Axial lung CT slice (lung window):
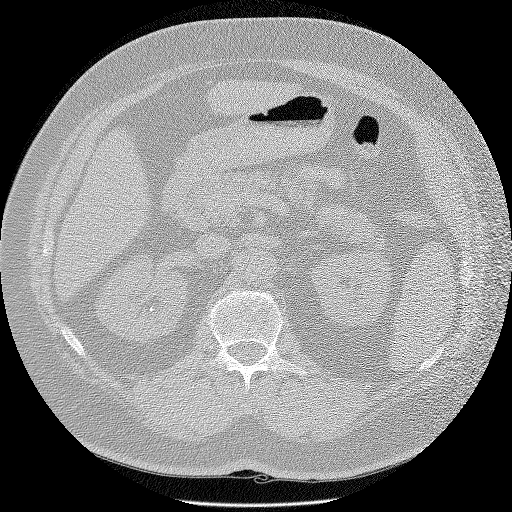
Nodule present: no